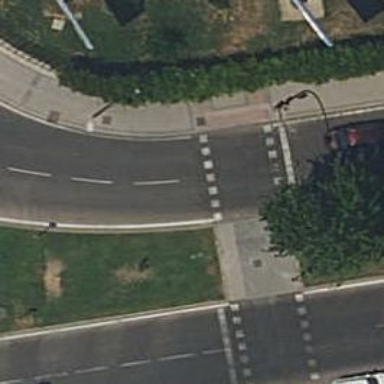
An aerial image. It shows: Crossing equipped with traffic signals for signaling.